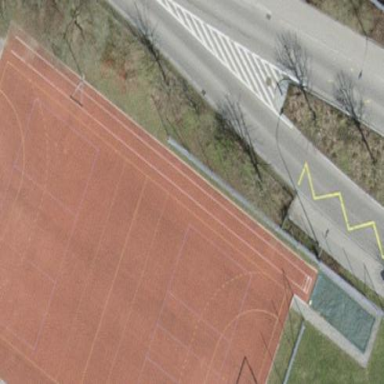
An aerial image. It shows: Track in leisure land.